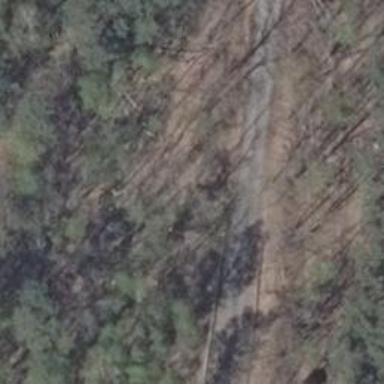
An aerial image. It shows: Track road with asphalt surface and grade 1 track type. It has embankment and is designated as bicycle road.